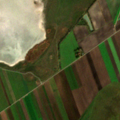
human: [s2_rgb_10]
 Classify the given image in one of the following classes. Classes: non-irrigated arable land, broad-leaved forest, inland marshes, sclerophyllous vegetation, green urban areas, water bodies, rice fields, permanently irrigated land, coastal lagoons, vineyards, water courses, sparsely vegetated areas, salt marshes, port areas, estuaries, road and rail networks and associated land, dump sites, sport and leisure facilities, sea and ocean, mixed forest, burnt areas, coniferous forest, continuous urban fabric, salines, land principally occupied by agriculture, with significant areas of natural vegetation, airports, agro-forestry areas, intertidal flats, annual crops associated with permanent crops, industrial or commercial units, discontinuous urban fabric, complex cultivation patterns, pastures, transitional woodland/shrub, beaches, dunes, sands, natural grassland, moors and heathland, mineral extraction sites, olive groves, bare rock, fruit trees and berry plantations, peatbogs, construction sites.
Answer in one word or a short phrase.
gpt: non-irrigated arable land, vineyards, pastures, natural grassland, inland marshes, water bodies